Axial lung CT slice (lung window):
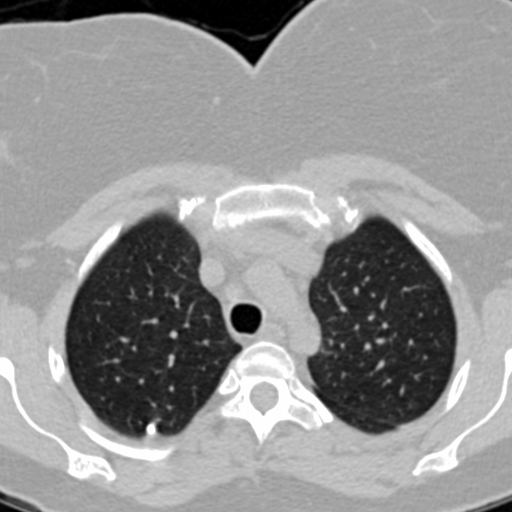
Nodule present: yes
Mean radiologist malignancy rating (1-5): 1